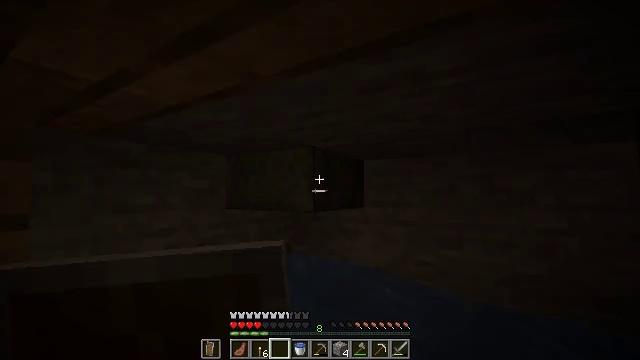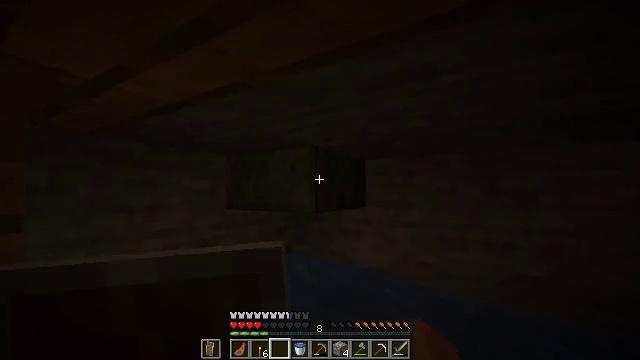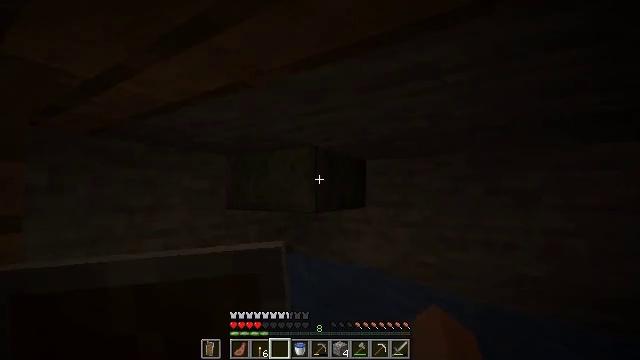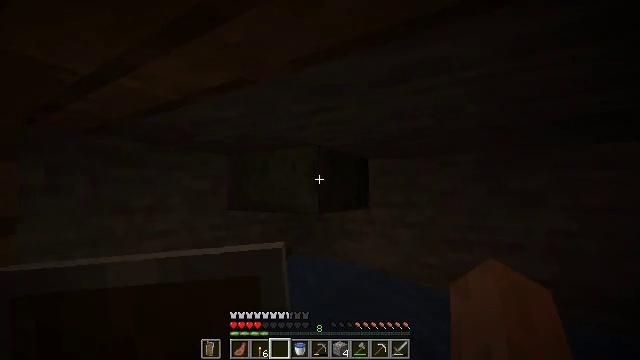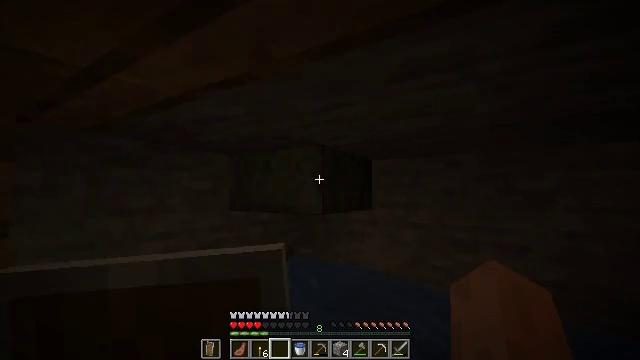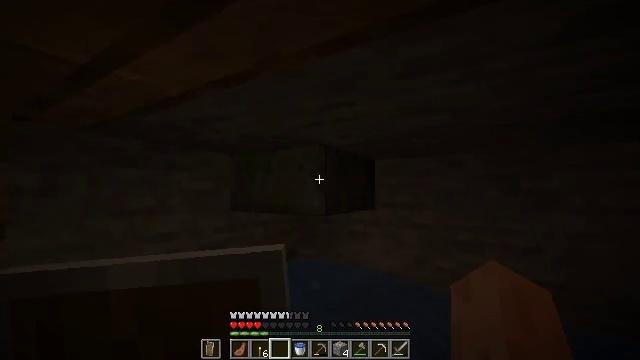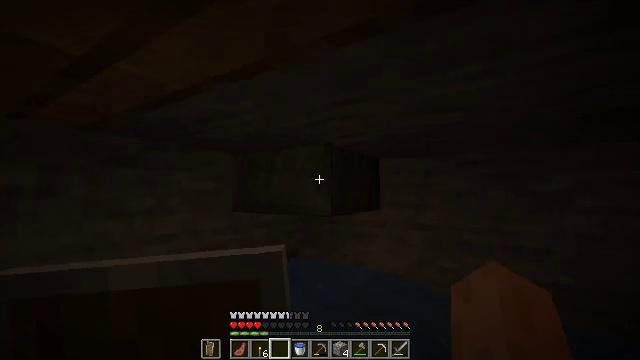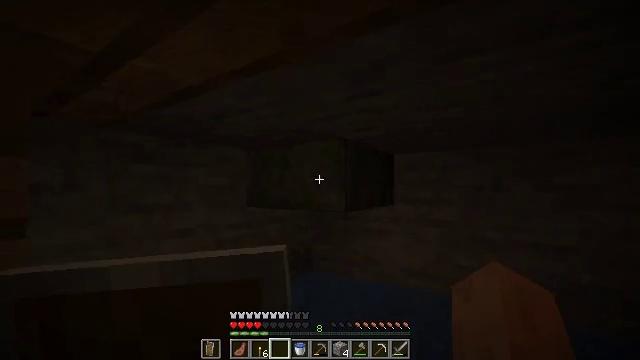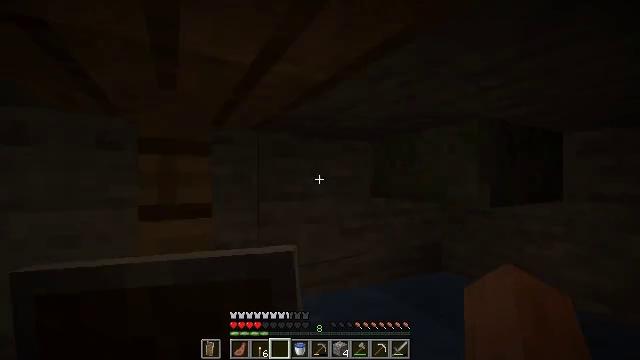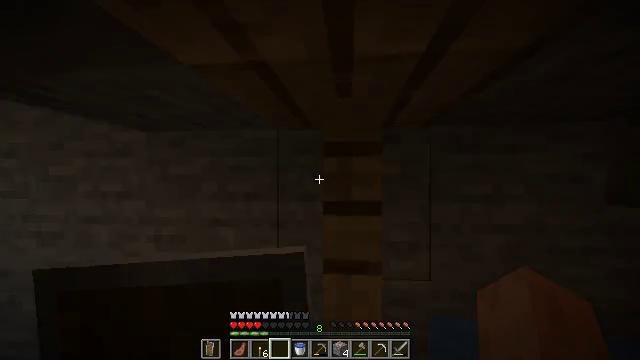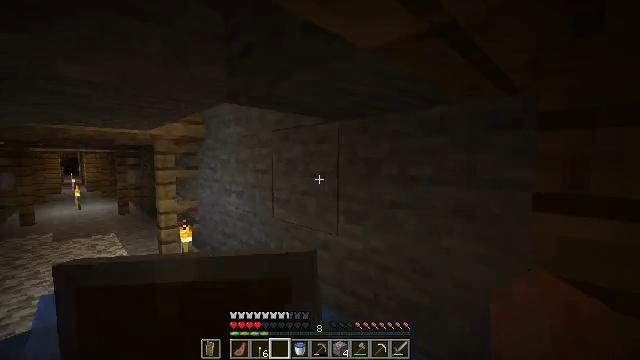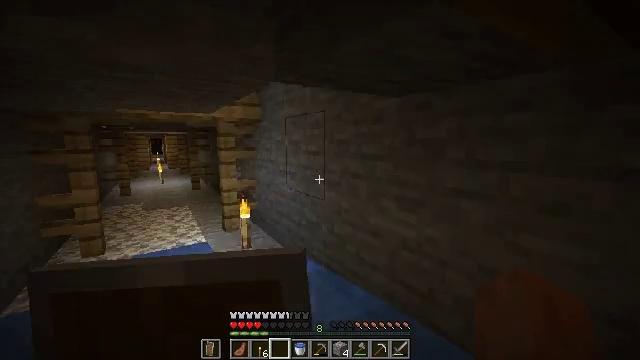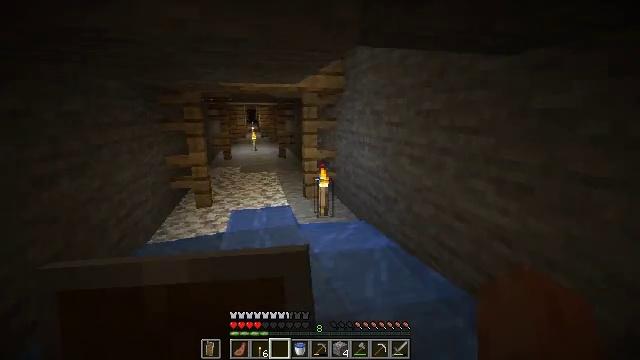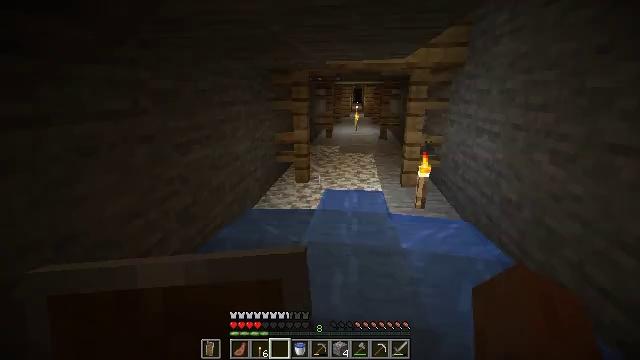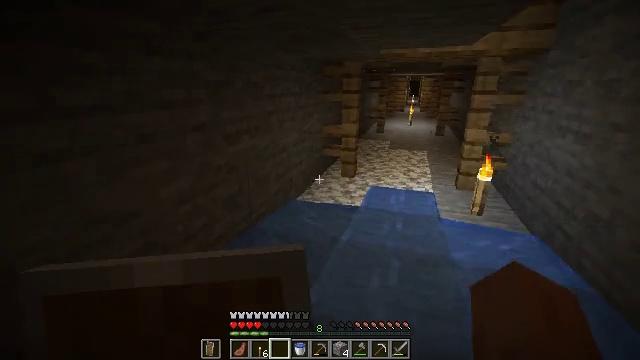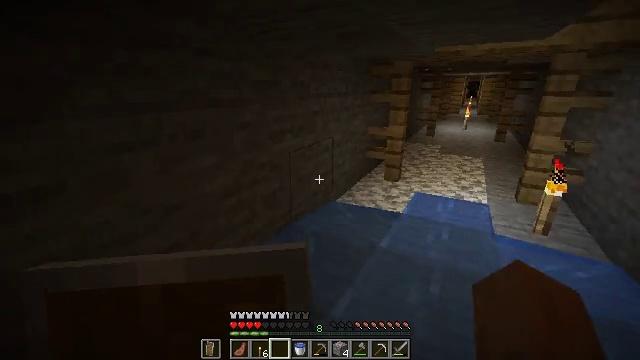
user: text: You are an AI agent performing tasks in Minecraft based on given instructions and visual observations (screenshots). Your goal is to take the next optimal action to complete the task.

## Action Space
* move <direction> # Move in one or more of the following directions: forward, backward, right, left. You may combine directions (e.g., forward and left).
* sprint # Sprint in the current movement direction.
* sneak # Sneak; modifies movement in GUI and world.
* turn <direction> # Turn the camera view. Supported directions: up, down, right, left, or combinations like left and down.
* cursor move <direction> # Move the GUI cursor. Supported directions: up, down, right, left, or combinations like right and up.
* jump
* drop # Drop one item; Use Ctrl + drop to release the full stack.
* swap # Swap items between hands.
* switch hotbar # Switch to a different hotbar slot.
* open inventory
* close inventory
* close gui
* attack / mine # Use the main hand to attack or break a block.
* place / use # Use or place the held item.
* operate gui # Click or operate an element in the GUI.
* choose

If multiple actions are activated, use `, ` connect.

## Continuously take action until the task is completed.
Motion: motion action
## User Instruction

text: Break the cobweb with a sword.
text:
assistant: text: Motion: move forward
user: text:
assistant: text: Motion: move forward
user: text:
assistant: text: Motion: move forward
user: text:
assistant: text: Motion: move forward
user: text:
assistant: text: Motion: move forward
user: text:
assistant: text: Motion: move forward
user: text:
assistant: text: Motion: move forward, turn left and down
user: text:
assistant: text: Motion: move forward, turn left and down
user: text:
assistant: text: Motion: move forward, turn left
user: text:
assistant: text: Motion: move forward, turn left and down
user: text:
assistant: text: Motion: move forward, turn left and down
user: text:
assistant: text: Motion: move forward, turn left and down
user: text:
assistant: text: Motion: move forward, turn left and down
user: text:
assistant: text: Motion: move forward, turn left and down
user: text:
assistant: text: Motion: move forward, turn left
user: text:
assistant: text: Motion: move forward, turn left
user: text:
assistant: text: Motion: move forward
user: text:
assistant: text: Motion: move forward
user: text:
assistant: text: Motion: move forward, turn right
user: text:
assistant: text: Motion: move forward, turn right
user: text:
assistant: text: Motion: move forward, turn right
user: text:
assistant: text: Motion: move forward, turn right
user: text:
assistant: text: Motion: move forward, turn right
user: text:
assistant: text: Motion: move forward
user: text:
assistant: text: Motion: move forward
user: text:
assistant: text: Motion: move forward
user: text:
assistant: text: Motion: move forward
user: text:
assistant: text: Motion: move forward
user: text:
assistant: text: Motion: move forward
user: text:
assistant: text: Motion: move forward